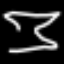
Label: hourglass